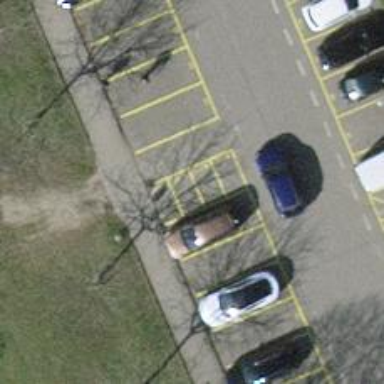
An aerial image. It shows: Motorcycle parking facility.